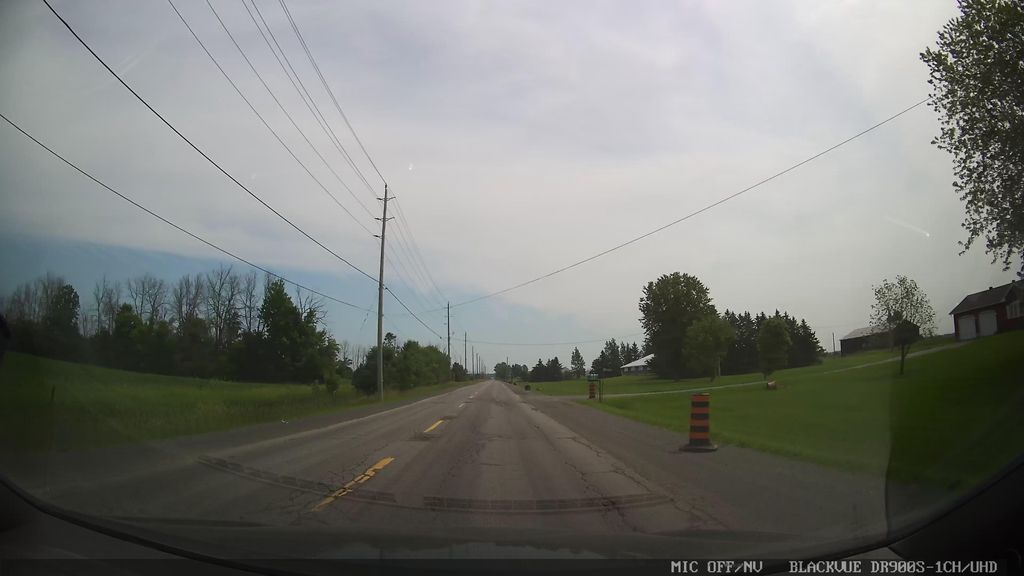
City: ottawa-gatineau